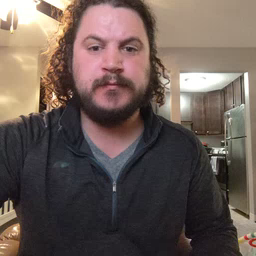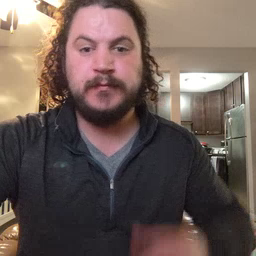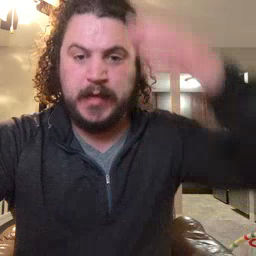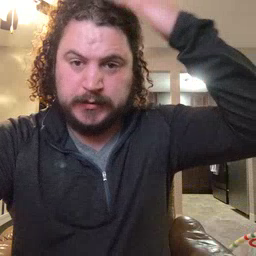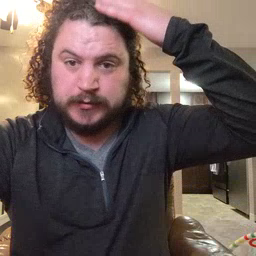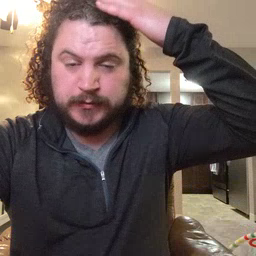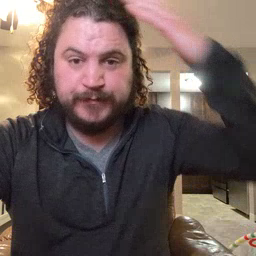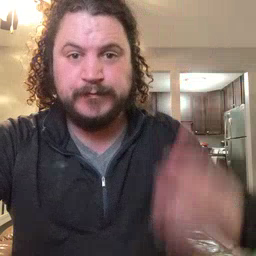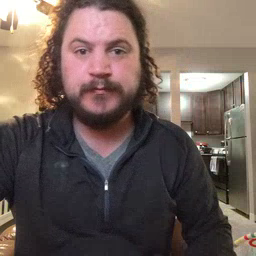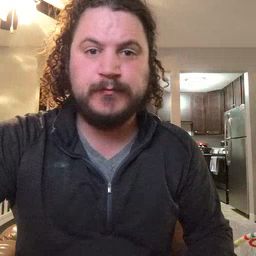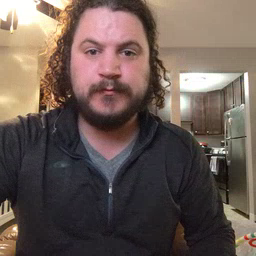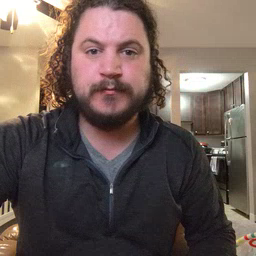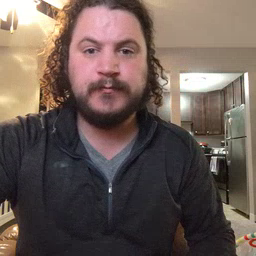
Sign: hat